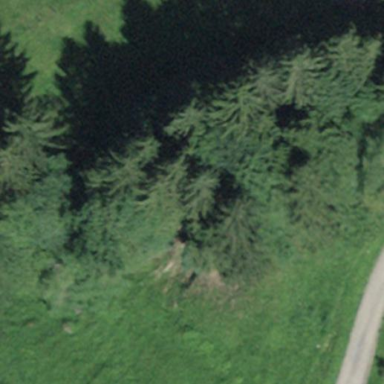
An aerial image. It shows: Forest area.